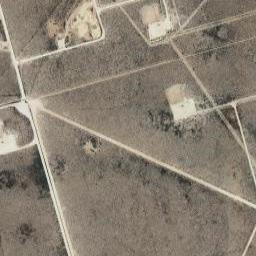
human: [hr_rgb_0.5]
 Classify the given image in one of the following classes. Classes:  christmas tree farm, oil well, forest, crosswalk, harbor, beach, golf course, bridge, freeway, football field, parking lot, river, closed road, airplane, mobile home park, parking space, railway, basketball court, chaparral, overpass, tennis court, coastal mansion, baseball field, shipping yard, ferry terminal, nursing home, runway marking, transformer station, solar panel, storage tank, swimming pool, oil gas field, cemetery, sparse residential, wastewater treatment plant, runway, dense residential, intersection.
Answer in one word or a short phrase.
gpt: oil gas field